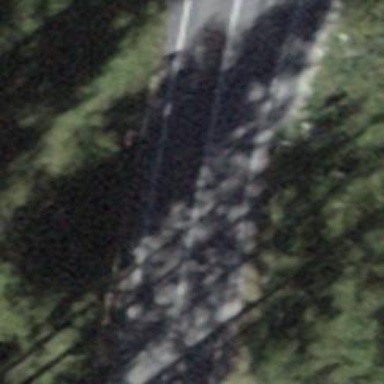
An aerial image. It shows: Primary road with asphalt surface.